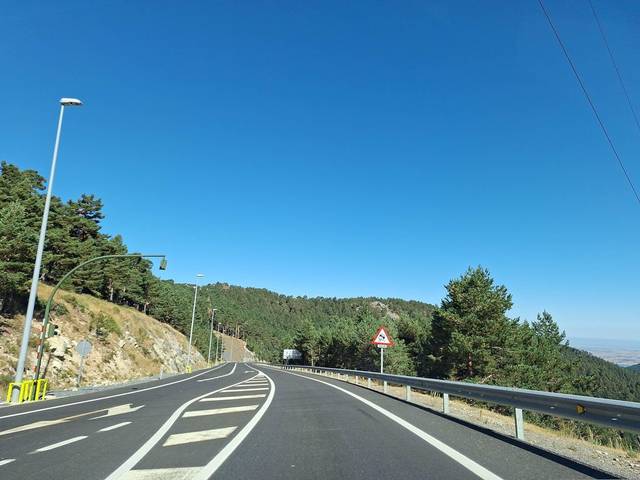
Region: Spain
Coordinates: 40.789, -4.004